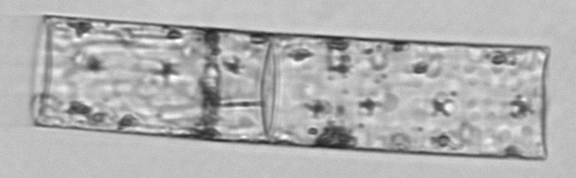
Label: Guinardia_flaccida